Question: I have many old security event logs on a server (about 18 GB). The logs are saved on a dedicated HDD partition as evt files (-> the logs are not included in eventviewer).
I want to search for a specific event ID in every log.
I cant open a event log file, which isn't "included" in Event Viewer with EventLog-Class
: I use .NET's <URL>;'
But I cant refer to the specific event log file, which is on the other HDD partition.

I tried every, in my opinion, possible way like:
'''
EventLog log = new EventLog(filepath, Computername)
EventLog log = new EventLog(filepath, ".")
EventLog log = new EventLog(filename, Computername, filepath)
EventLog log = new EventLog(filename, ".", filepath)
'''
At first two, the error message says, that there is no special character like "" allowed. At the last two, there error message say, that there is no such file "filename" found on Computer (I think he search in the event logs, which are "included" in Event Viewer)
I want to open such files - it doesnt matter if it works with the class my idea is with. I only want to search for an event ID and if specific id is found, export the whole event to a txt, csv or whatever.
Thanks in advance!
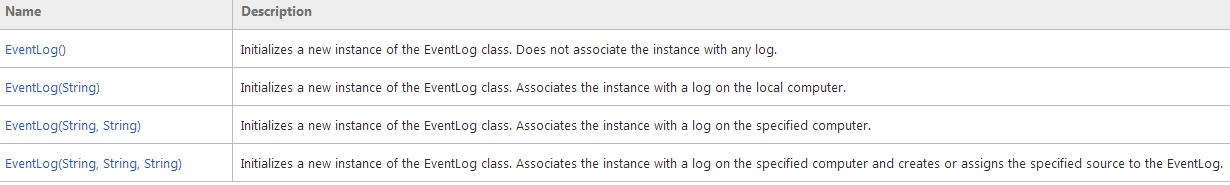
Answer: Here is the method that takes event file and ID as parameters, it returns <URL>
'''
public static EventRecord GetEventRecord(string eventFile, int eventID)
{
var xpathQuery = string.Format("*[System/EventID={0}]", eventID);
var query = new EventLogQuery(eventFile, PathType.FilePath, xpathQuery);
var reader = new EventLogReader(query);
return reader.ReadEvent();
}
'''
usage example :
'''
static void Main(string[] args)
{
var rec = GetEventRecord(@"w:\kanta\eventi.evtx", 903);
/// due to a bug you have to set current culture to en-US or FormatDescription won't work
/// https://connect.microsoft.com/VisualStudio/feedback/details/498054/net-3-5-sp1-eventrecord-formatdescription#
Thread.CurrentThread.CurrentCulture = new CultureInfo("en-US");
Console.Write(rec.FormatDescription());
Console.ReadKey();
}
'''